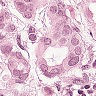
Metastatic tissue present: yes